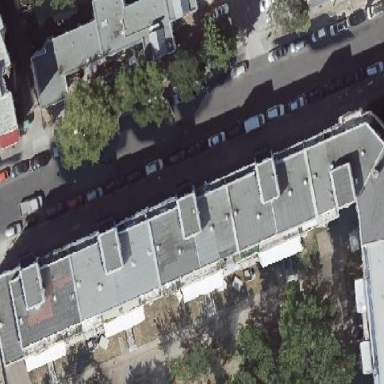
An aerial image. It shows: Apartment building with flat roof.